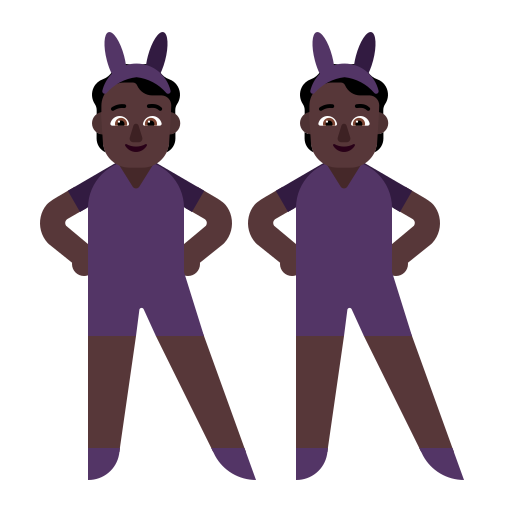
person with bunny ears flat dark